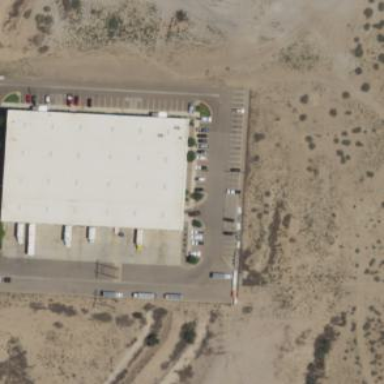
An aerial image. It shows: Warehouse building.